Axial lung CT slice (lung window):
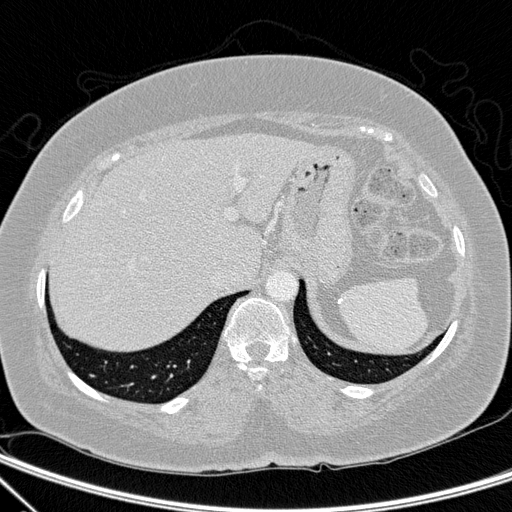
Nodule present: no